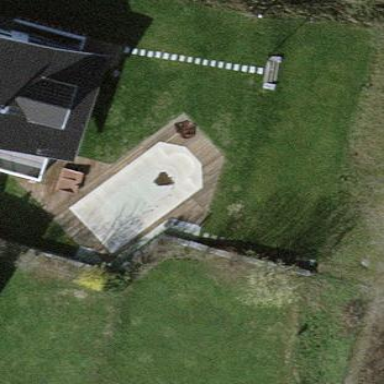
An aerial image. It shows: Swimming pool within leisure land area designed for swimming activities.